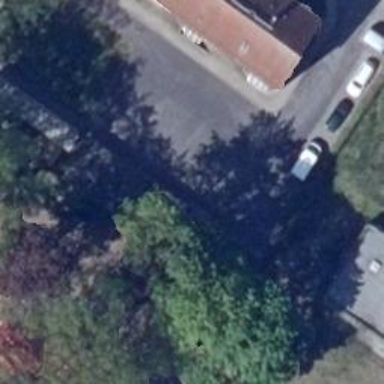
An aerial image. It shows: Group of garages.